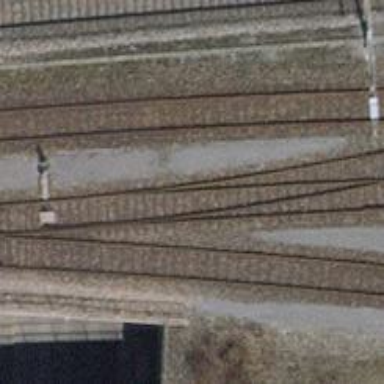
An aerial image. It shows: Railway bridge over single track yard.